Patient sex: M
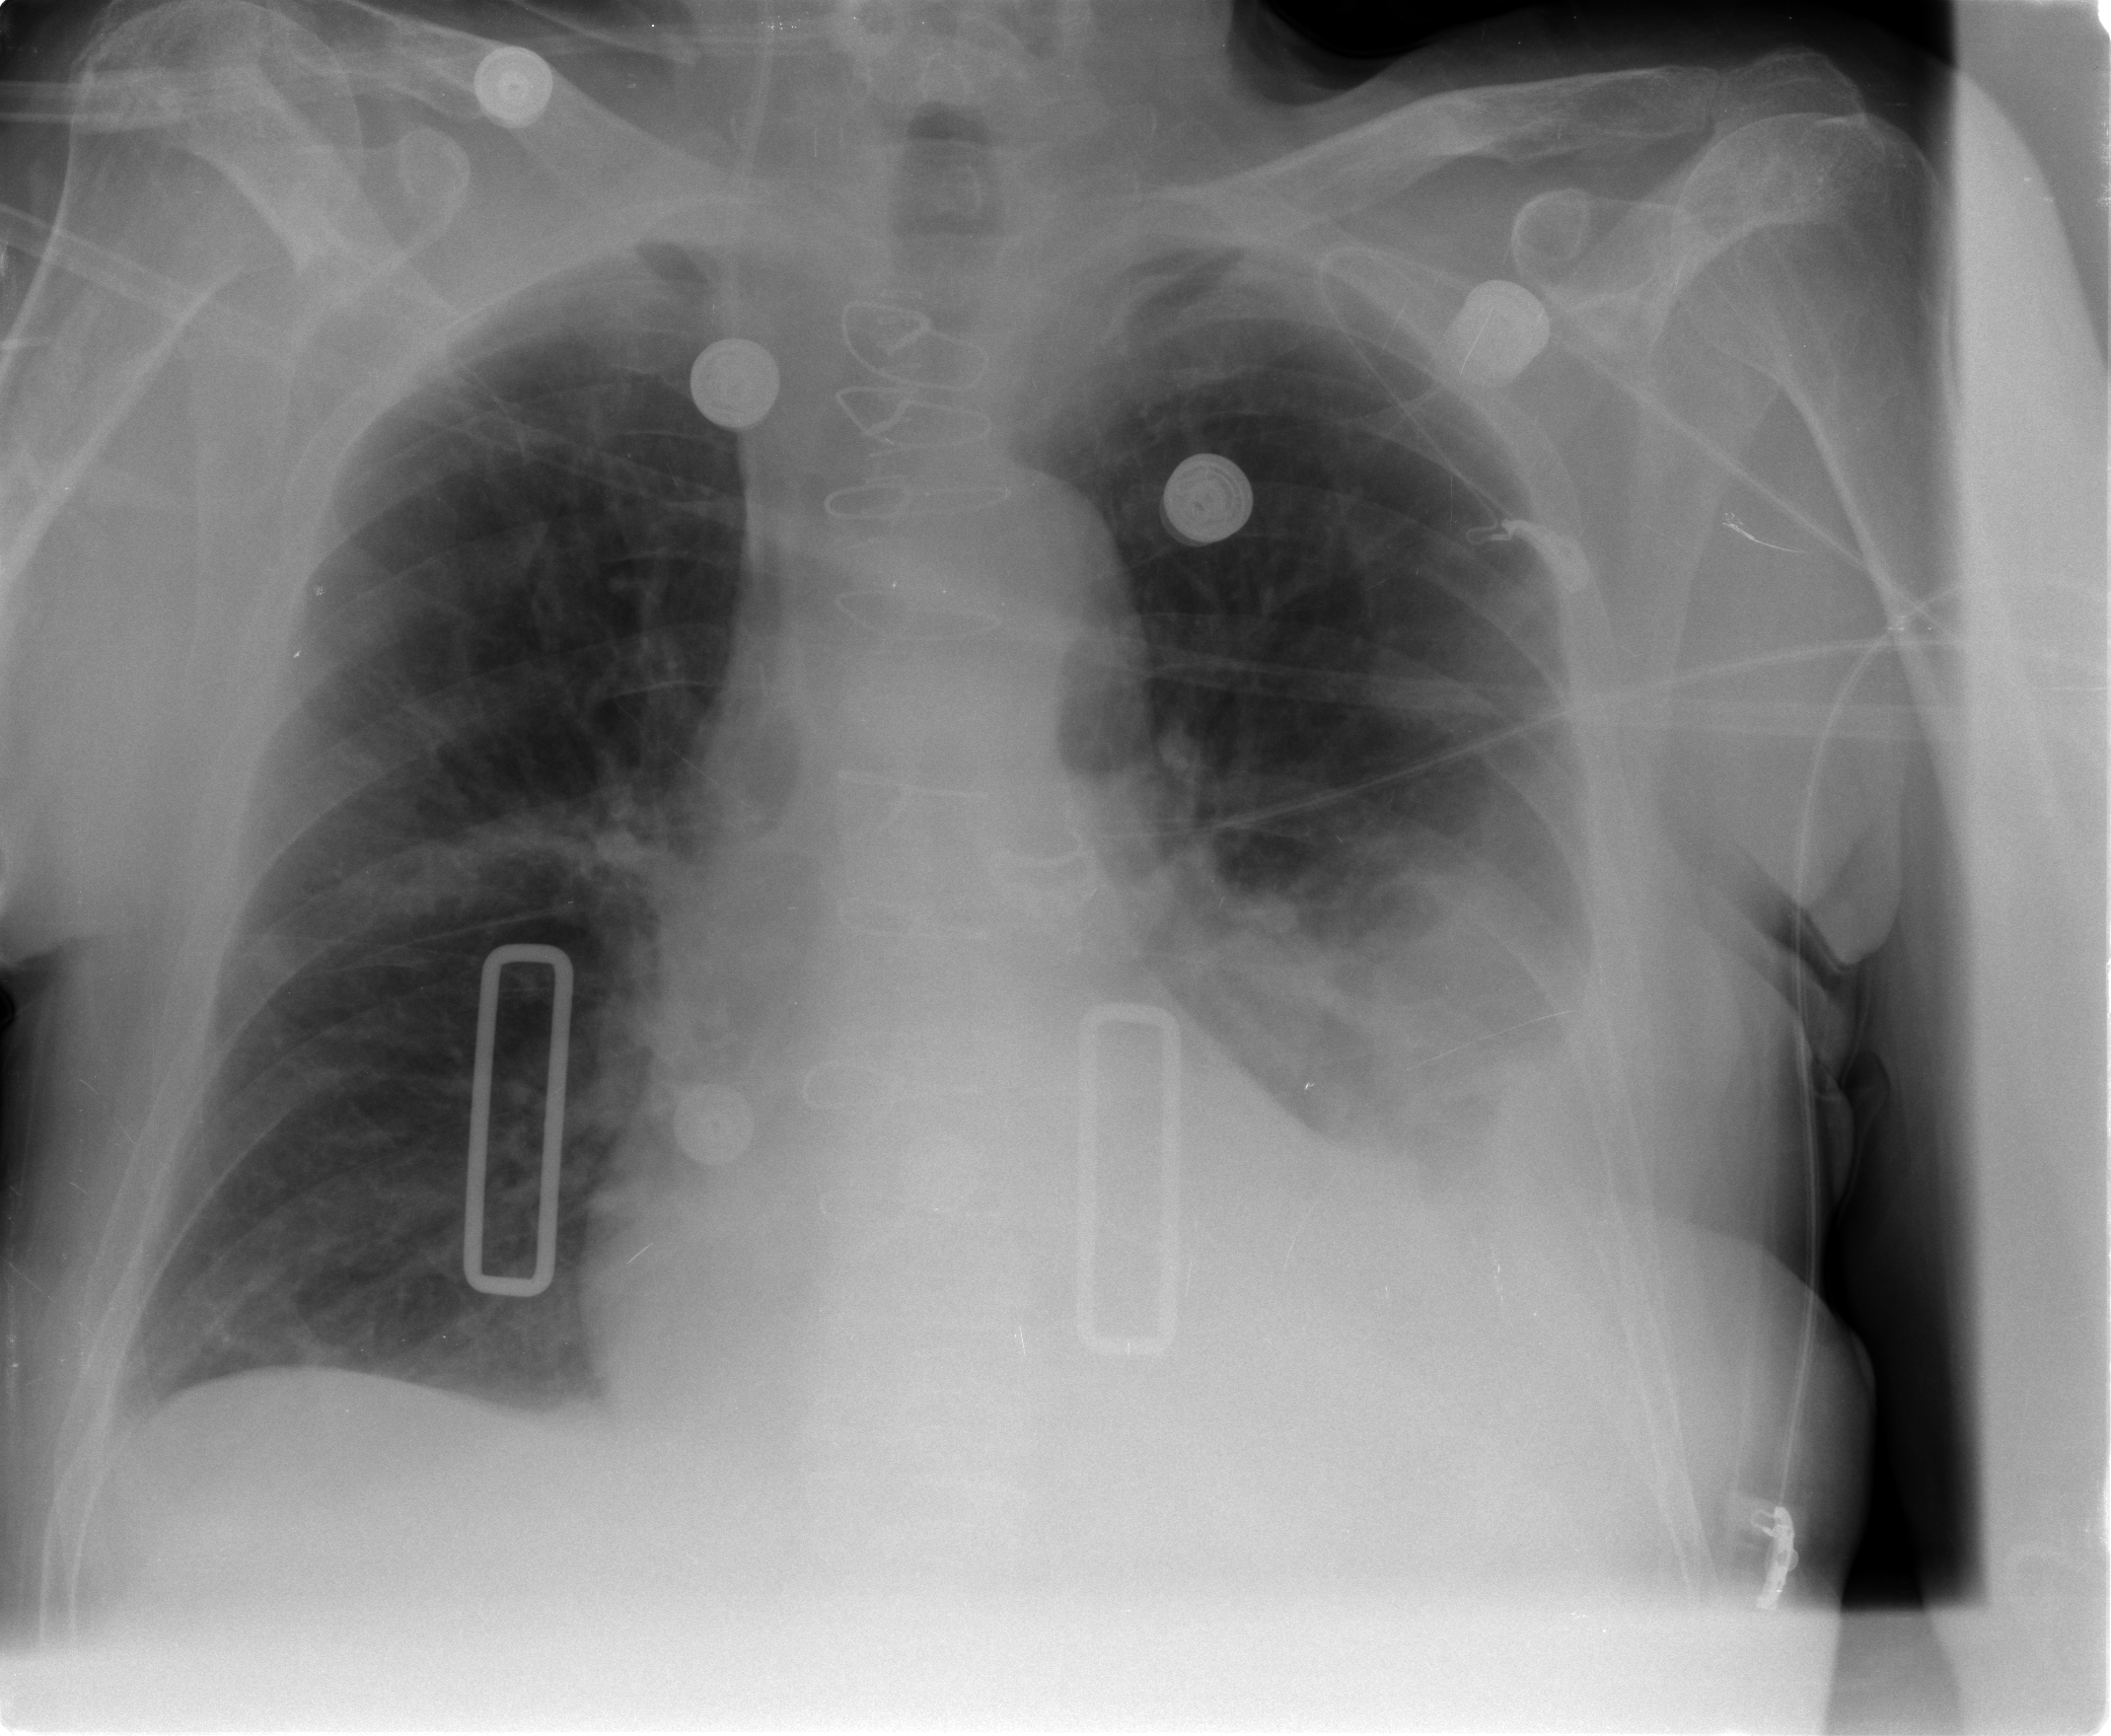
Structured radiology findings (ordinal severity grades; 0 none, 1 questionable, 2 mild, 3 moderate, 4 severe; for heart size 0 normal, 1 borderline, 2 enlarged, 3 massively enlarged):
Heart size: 1
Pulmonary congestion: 2
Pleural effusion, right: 0
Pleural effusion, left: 2
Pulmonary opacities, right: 0
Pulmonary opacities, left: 0
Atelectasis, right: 0
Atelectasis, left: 2